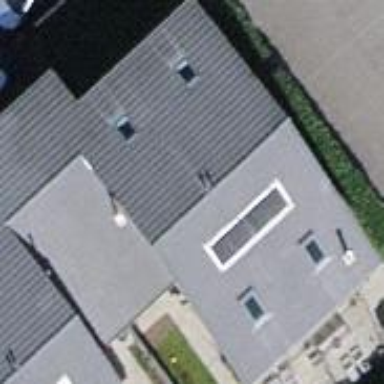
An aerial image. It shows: Semi-detached house.